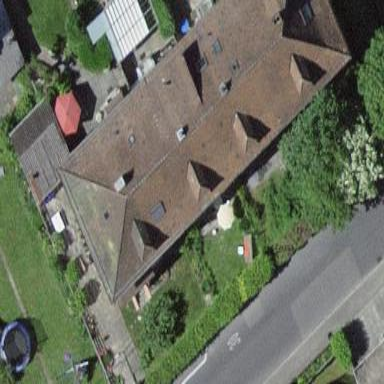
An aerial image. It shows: Hipped roof apartment building.